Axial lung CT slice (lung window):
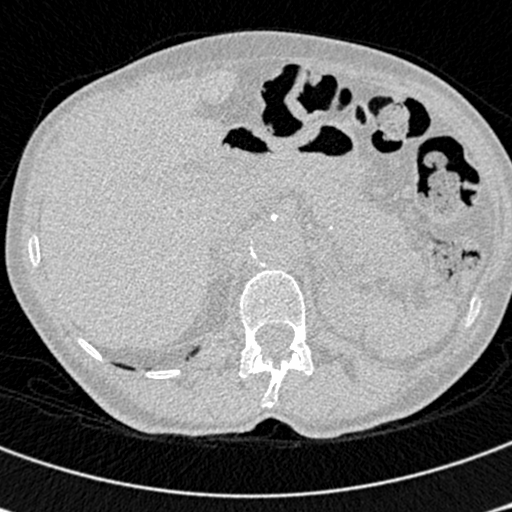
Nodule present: no